Interaction volume radius: 10 \u00c5
Interaction volume height: 10 \u00c5
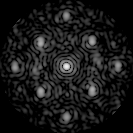
Disorder parameter: 0.3855